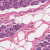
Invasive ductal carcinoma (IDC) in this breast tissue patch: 0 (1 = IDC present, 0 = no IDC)